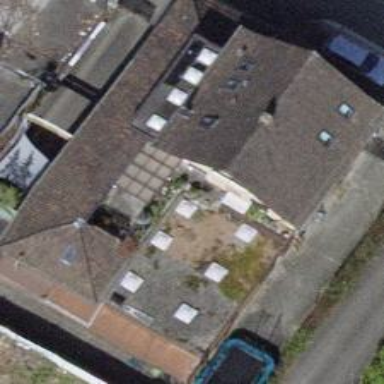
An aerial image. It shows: Detached building.